Question: I have a Right Triangle with equal legs of 1 unit long rotated on 3 individual angles in the space like in the picture below:

As could be seen in the picture, the input I have are the angles 'a' and 'b' which rotates the triangle in the space and move it to orientation 1 which is "Red Triangle in the picture" (The triangle is still laying on the z-axis), then it rotates on one of it's Legs ('c' angle) and turns to the second orientation which is "The Green Triangle in the picture".
Also, the Right corner is located on (0,0,0).
Here is my question:
I need it to be in simple mathematics so I can easily code it in JavaScript.
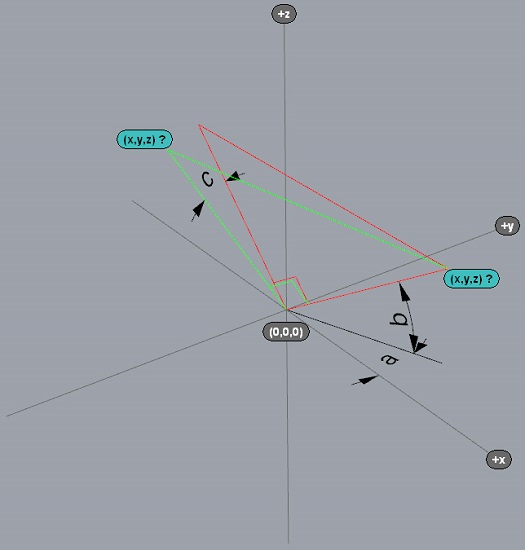
Answer: Never mind.
I just reviewed my triangular knowledge and solved the problem with the most basic functions including Sine, Cosine and ArcTangent!
Now I have the points in the space!